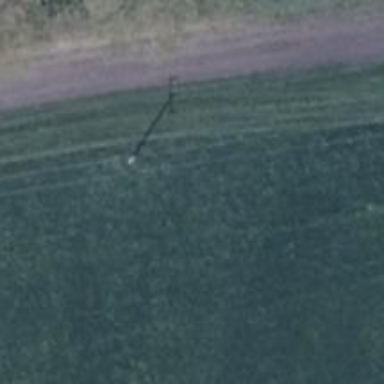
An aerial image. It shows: Power pole.